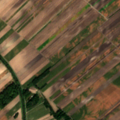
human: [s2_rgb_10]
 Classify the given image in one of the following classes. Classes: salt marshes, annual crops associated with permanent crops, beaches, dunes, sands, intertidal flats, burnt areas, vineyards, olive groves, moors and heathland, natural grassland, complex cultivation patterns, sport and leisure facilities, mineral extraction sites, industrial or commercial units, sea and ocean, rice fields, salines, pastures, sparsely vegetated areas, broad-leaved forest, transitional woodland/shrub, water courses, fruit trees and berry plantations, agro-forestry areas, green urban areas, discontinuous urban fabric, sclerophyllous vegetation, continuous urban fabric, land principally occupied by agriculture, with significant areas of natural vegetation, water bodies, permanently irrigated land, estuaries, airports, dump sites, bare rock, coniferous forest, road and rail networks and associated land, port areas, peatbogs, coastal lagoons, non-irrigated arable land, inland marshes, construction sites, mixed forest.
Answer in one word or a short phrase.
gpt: non-irrigated arable land, land principally occupied by agriculture, with significant areas of natural vegetation